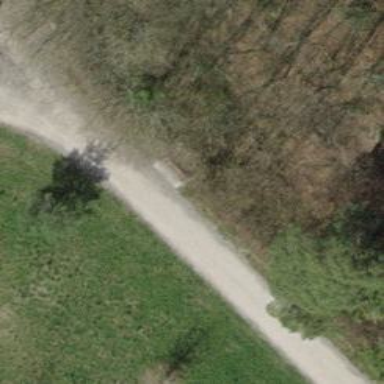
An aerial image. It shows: Brown bench.